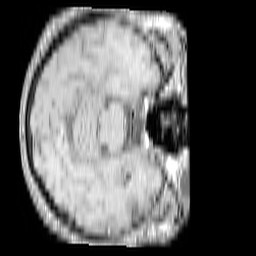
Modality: T1w
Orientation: axial
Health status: ill
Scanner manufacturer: philips
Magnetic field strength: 3 T
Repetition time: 0.3787 s
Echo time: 0.002908 s